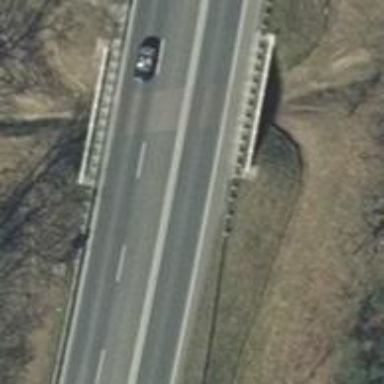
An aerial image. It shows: Trunk highway bridge with asphalt surface.